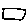
Label: square